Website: lowes
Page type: customer-info-address
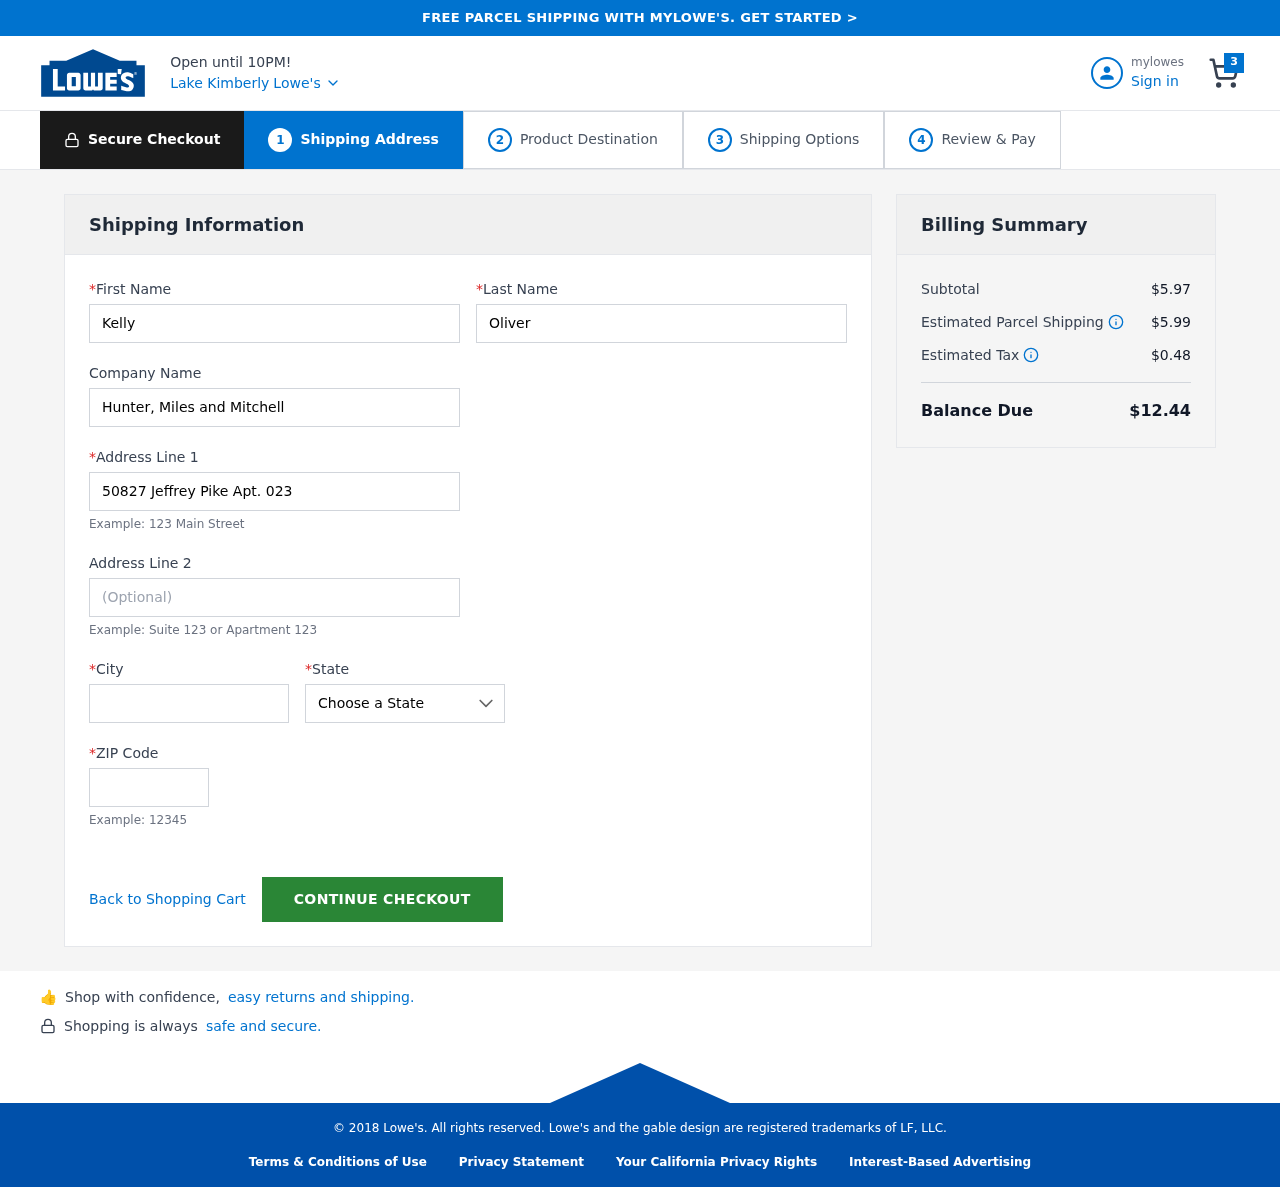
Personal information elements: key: PII_CITY
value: Lake Kimberly
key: PII_COMPANY
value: Hunter, Miles and Mitchell
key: PII_FIRSTNAME
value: Kelly
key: PII_LASTNAME
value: Oliver
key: PII_POSTCODE
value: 41201
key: PII_STATE
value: Florida
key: PII_STREET
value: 50827 Jeffrey Pike Apt. 023
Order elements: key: ORDER_NUM_ITEMS
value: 3
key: ORDER_SUBTOTAL
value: $5.97
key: ORDER_SHIPPING_COST
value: $5.99
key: ORDER_TAX
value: $0.48
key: ORDER_TOTAL
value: $12.44